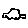
Label: car